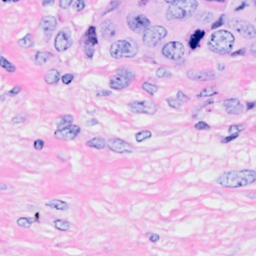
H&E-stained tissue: Breast